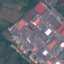
Land use / land cover: Industrial